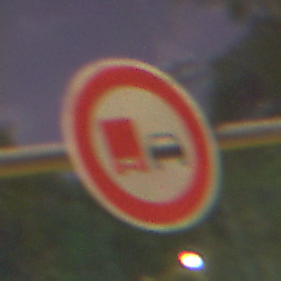
Verkehrszeichen: UeberholverbotKraftfahrzeuge
Umgebung: Outdoor, Suburban
Tageszeit: Night
Wetter: PartlyCloudy
Licht: Artificial
Jahreszeit: NotSpecified
Kontrast: HighContrast